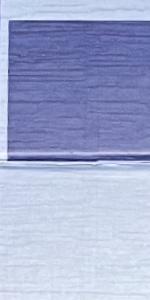
Label: Empty